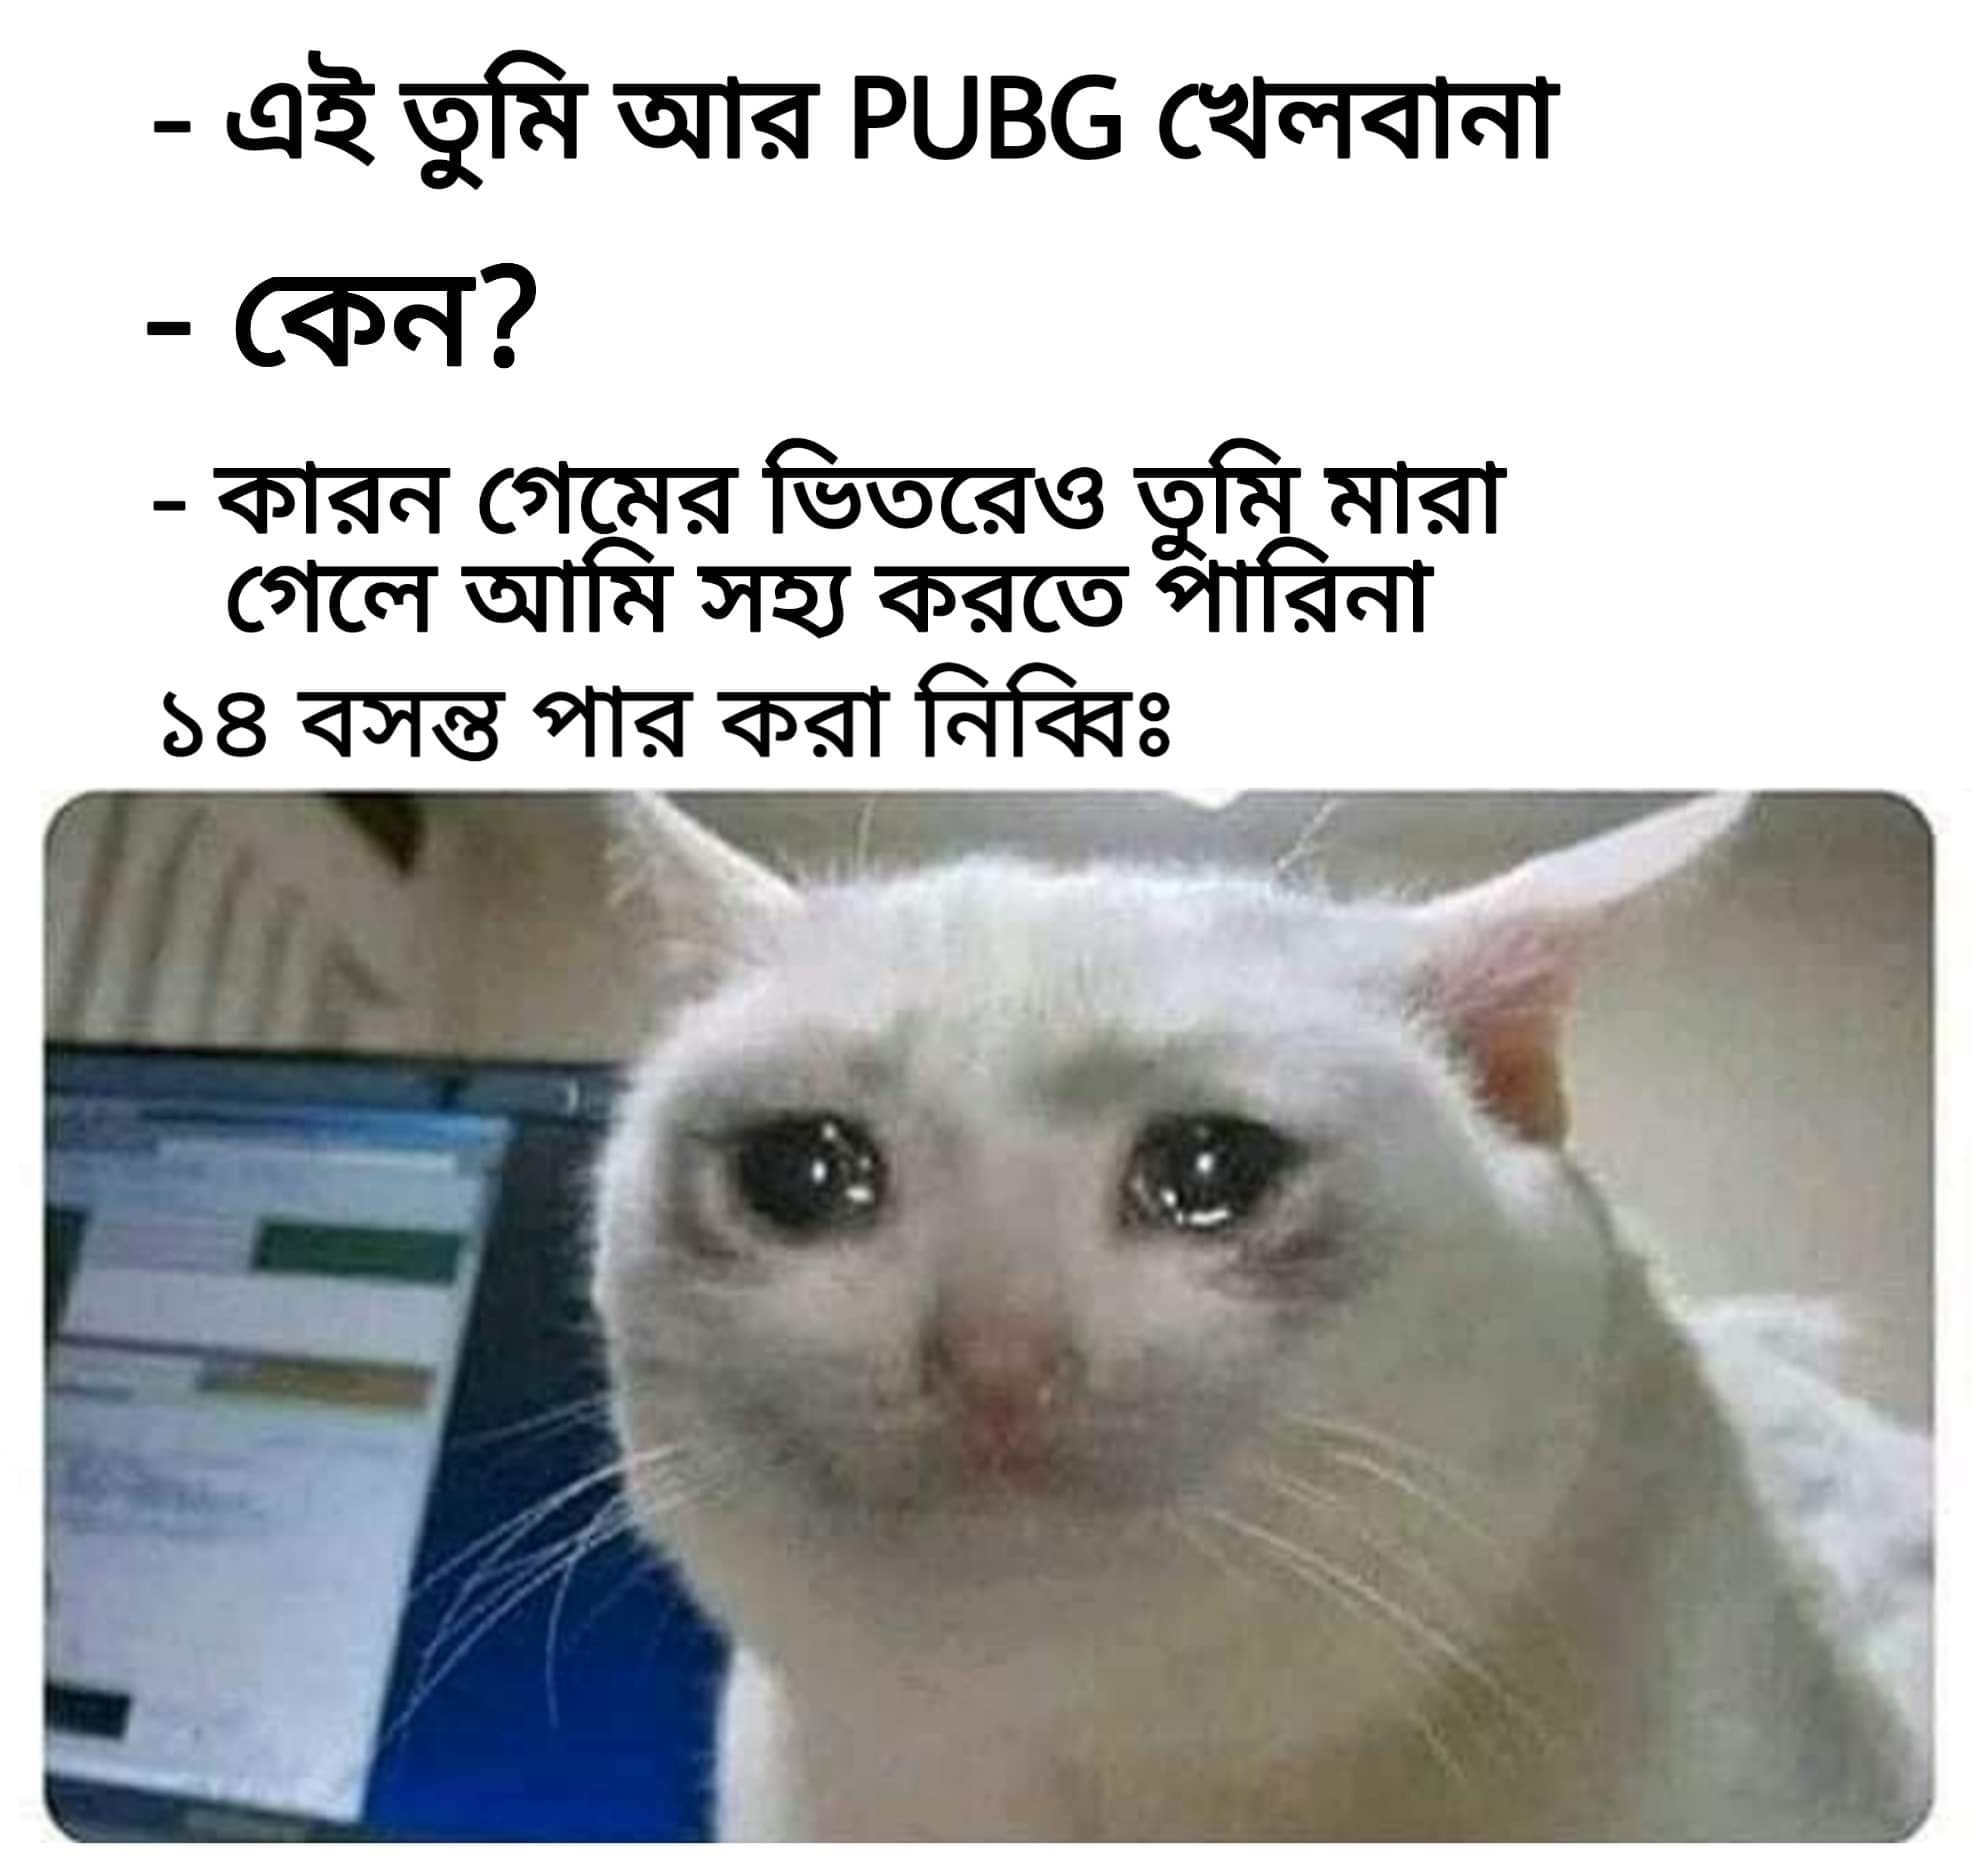
Caption: -এই তুমি আর PUBG খেলবানা   -কেন   -কারন গেমের ভিতরেও তুমি মারা গেলে আমি সহ্য করতে পারিনা   ১৪ বসন্ত পার করা নিব্বিঃ
Label: non-hate